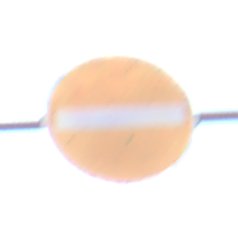
Verkehrszeichen: VerbotDerEinfahrt
Umgebung: Outdoor, Nature
Tageszeit: MorningAfternoon
Wetter: PartlyCloudy
Licht: Natural
Jahreszeit: NotSpecified
Kontrast: HighContrast